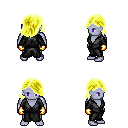
a pixel art fantasy rpg character, male body template, dark elf, purple skin, gray robe, metal pants, gold swoop hairstyle, gold gloves, four views (front, back, left, right), 2x2 character sprite sheet, small pixel art, hard edges, no anti-aliasing